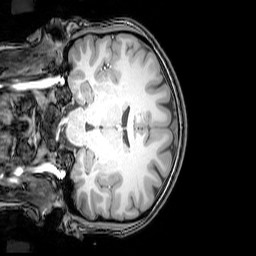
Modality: T1w
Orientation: coronal
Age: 25
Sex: female
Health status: healthy
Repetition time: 0.081 s
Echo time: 0.037 s